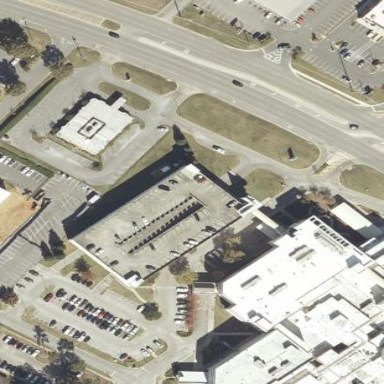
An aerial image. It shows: Multi-storey parking building.